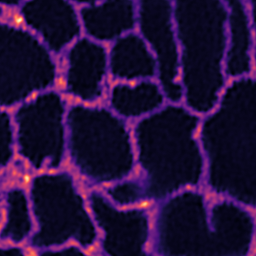
Label: Super-resolution ER image